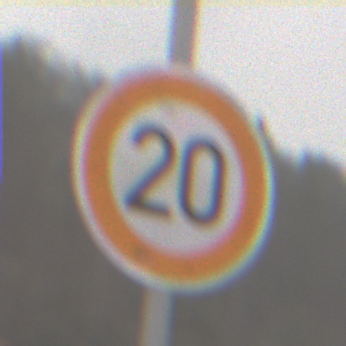
Verkehrszeichen: Geschwindigkeit20
Umgebung: Outdoor, Nature
Tageszeit: Midday
Wetter: Overcast
Licht: Natural
Jahreszeit: Winter
Kontrast: LowContrast